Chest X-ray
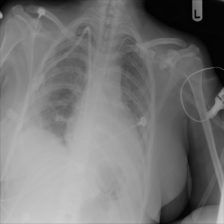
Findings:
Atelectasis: negative
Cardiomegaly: negative
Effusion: negative
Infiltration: negative
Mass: negative
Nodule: negative
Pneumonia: negative
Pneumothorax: negative
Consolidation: negative
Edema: negative
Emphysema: negative
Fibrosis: negative
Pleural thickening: negative
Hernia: negative